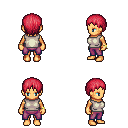
a pixel art fantasy rpg character, female body template, human, tanned skin, white sleeveless shirt, magenta pants, ruby red plain hairstyle, bracelets, four views (front, back, left, right), 2x2 character sprite sheet, small pixel art, hard edges, no anti-aliasing